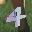
Label: 4